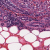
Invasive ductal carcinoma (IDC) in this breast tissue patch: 0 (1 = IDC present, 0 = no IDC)